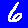
Digit: 6